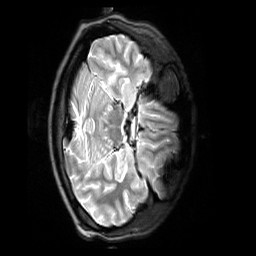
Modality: T2w
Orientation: axial
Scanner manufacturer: siemens
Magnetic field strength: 3 T
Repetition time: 3.2 s
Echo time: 0.376 s